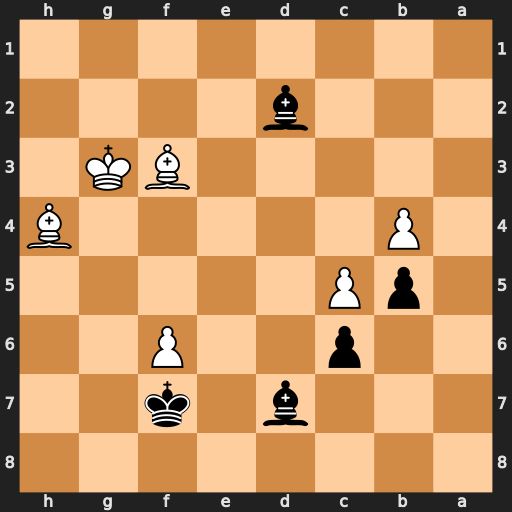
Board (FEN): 8/3b1k2/2p2P2/1pP5/1P5B/5BK1/3b4/8
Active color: b
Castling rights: -
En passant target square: -
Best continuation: Be1+ Kf4 Bxh4 Ke5 Bg3+